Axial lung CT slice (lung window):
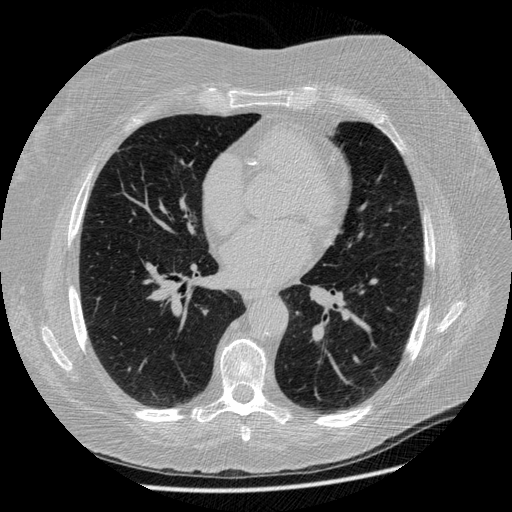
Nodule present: no